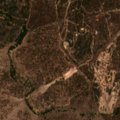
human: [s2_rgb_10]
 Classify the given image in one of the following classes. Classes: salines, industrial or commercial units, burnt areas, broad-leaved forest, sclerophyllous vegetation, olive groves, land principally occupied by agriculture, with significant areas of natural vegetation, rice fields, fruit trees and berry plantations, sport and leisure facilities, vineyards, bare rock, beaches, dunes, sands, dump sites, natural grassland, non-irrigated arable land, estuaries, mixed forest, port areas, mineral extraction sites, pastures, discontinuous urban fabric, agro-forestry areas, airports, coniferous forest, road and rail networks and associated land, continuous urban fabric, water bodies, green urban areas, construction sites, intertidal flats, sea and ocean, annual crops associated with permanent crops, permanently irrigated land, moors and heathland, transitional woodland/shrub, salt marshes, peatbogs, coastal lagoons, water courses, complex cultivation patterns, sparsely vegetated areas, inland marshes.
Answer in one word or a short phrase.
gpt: pastures, agro-forestry areas